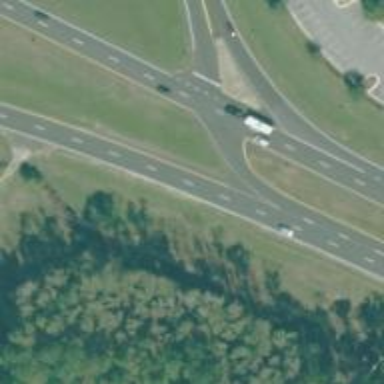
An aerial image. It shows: Trunk link highway.